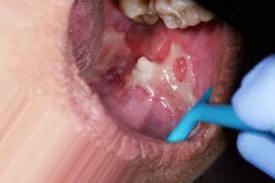
Condition: Mouth Ulcer